Question: I want to do an equation using the values I get from the input boxes called ampMin, voltMin and hastMin...
I'm not sure if it's a syntax problem or my method of approach is plain wrong.. Here's is an example of how the equation should look and work like with Excel.
What am I doing wrong? Thank you for your time!
EDIT: worth mentioning is that the whole block of code is within "strckenergi.php".

'''
<html>
<title>Strackenergi</title>
<body>
<h3>Svetsmetod: 111</h3>
<h4><i>Med K=0.8</i></h4>
<pre>
<form method="post" action="strckenergi.php">
Amp. Min <input type="text" name="ampMin"> Volt. Min <input type ="text" name="voltMin"> Hast. Min <input type="text" name="hastMin"> </pre>
<?php
echo "kJ/mm (minimum) = " . $qMin
$qMin = ( $ampMin * $voltMin ) / (( $hastMin * 1000 ) / $hastMin * 0.8));
?>
</body>
</html>
'''
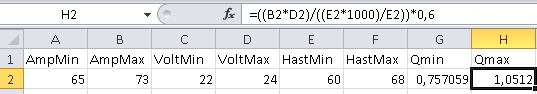
Answer: This works.
'''
<html>
<title>Strackenergi</title>
<body>
<h3>Svetsmetod: 111</h3>
<h4><i>Med K=0.8</i></h4>
<pre>
<form method="post" action="form.php">
Amp. Min <input type="text" name="ampMin"> Volt. Min <input type ="text" name="voltMin"> Hast. Min <input type="text" name="hastMin">
<input type="submit" value="submit"> </pre>
</form>
<?php
if($_POST){
$voltMin = $_POST['voltMin'];
$ampMin = $_POST['ampMin'];
$hastMin = $_POST['hastMin'];
$qMin = ( $ampMin * $voltMin ) / ( $hastMin * 1000 ) / $hastMin * 0.8;
echo "kJ/mm (minimum) = " . $qMin;
}
?>
'''